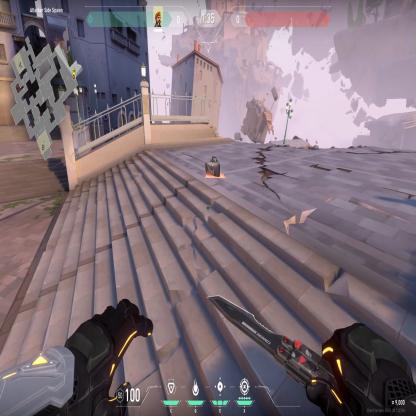
Label: dropped spike